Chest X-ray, PA view. Patient: 55 years old, sex F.
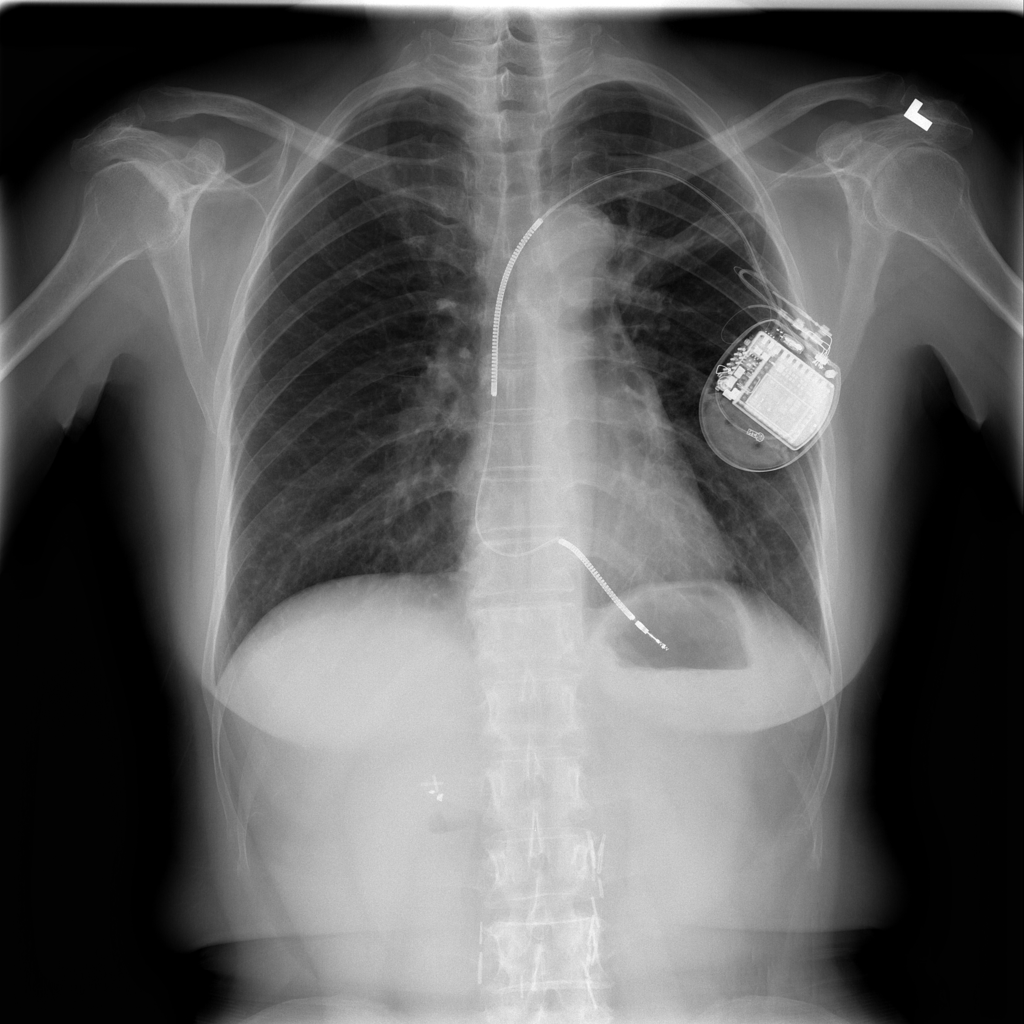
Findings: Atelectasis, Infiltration